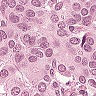
Metastatic tissue present: yes